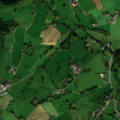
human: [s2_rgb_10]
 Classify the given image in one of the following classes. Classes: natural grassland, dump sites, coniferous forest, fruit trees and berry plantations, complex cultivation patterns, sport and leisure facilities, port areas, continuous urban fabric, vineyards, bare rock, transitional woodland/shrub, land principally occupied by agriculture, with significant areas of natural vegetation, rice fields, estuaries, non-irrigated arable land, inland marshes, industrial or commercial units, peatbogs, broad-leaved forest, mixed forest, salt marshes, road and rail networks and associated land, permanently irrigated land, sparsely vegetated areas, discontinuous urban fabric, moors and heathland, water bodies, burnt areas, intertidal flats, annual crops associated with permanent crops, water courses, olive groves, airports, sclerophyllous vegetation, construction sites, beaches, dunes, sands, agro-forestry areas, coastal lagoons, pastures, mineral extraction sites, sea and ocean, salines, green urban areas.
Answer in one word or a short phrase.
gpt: discontinuous urban fabric, complex cultivation patterns, land principally occupied by agriculture, with significant areas of natural vegetation